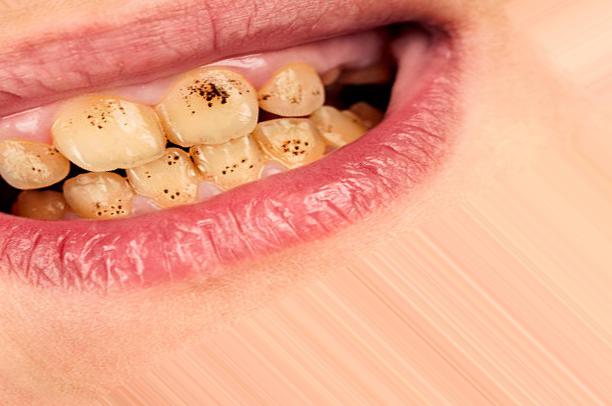
Condition: Tooth Discoloration